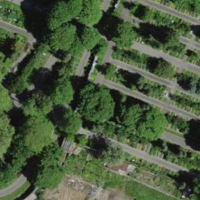
EUNIS habitat code: 53
Species observed at this site:
Helicodonta obvoluta